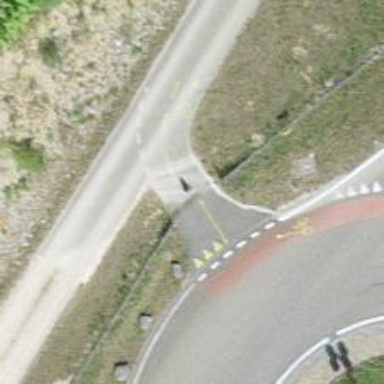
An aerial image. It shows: Block barrier.